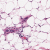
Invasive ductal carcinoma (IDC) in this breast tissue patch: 0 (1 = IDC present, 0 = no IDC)